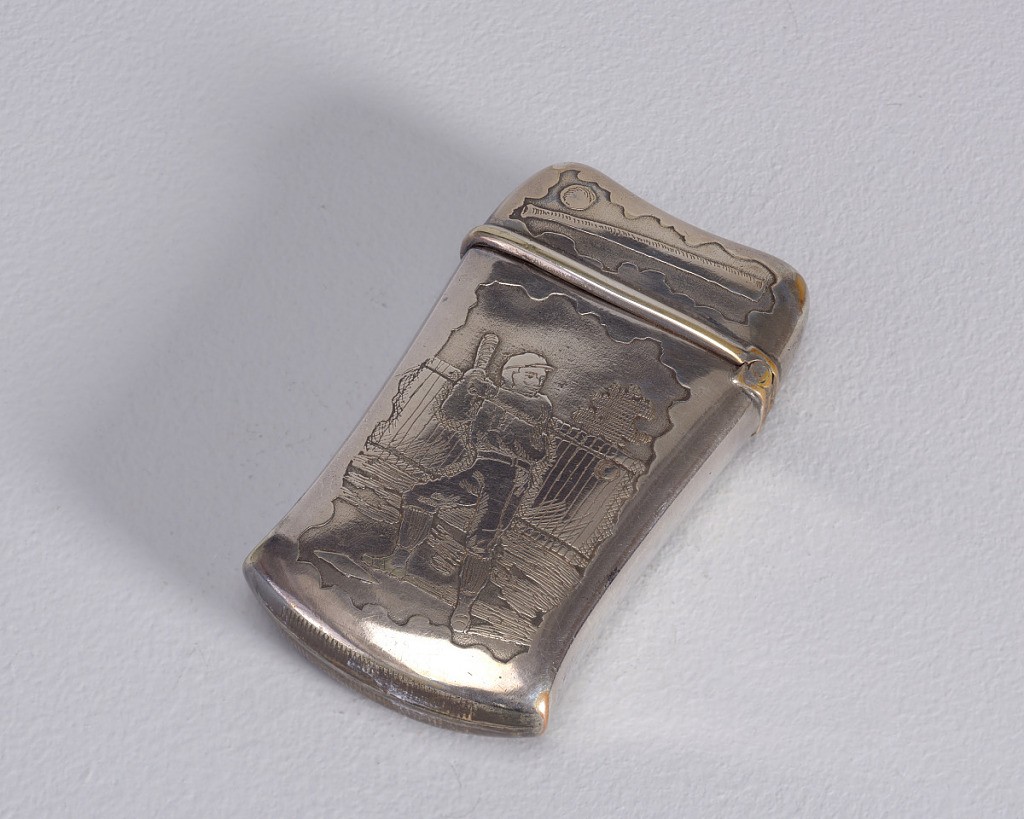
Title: Baseball Player
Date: ca. 1890
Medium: Silver-plated metal
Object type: Matchsafe
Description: Oblong, with curved sides, slightly concave lid, slightly convex bottom, featuring large reserve with ragged edges, in the center of which is etched a baseball player at bat, a fence and tree in background. Lid features similar reserve with ragged edges in which is a baseball bat and ball. The reverse features a woven or mesh-like decoration with wavy lines and irregular reserve, in which is inscribed the name J.H. Eustace. Lid hinged on side. Striker on bottom.